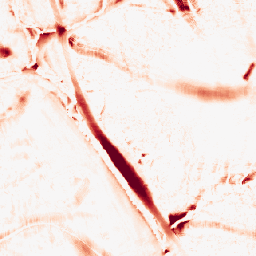
Category: morphological
Decomposition family: morphological_ellipse
Decomposition parameters: operation: opening
width: 30
height: 30
Upsampling method: area
Upsampling parameters: scale: 4
Upsampling scale: 4